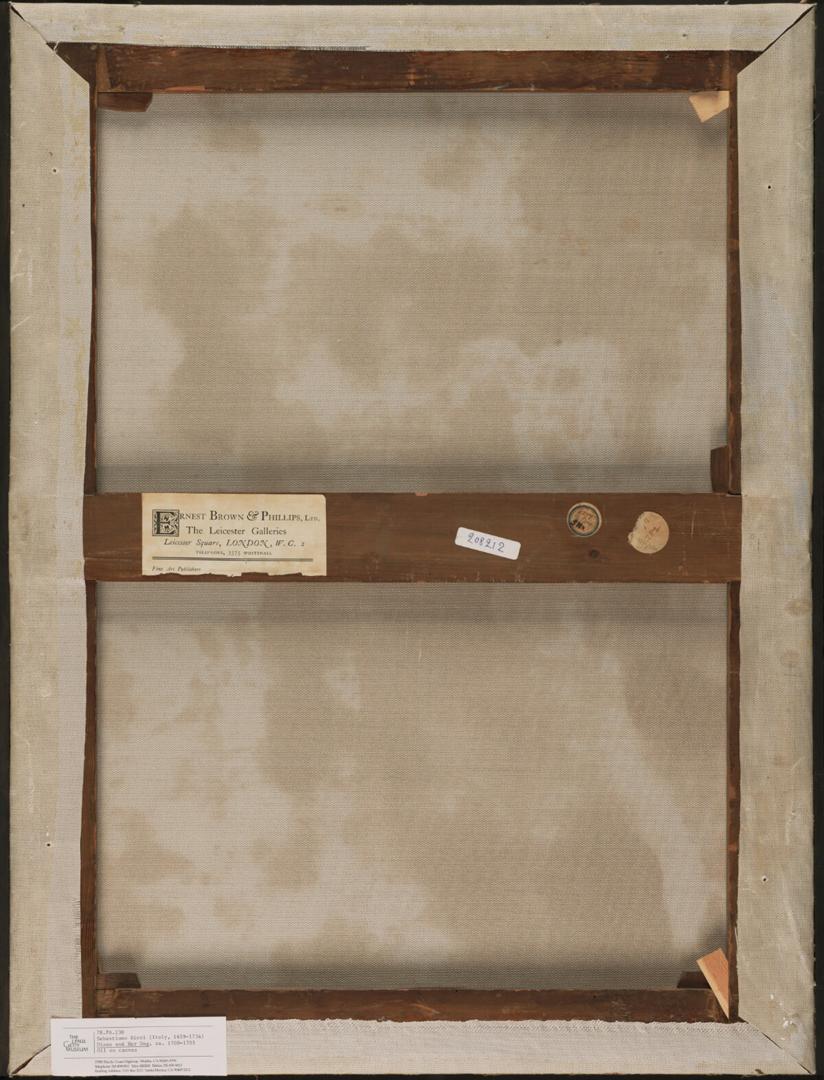
Titel: Diana and her Dog
Künstler: Sebastiano Ricci
Standort: Los Angeles
Institution: The J. Paul Getty Museum
Schlagwörter: gemälde, braun, grau, holz, weiss, alt, rahmen, zerrissen, rund, schrift, risse, white, grey, zahlen, balken, brown, holzrahmen, nagel, striche, rechteck, feuchtigkeit, rückseite, buchstaben, kreise, beschriftung, leinwand, stempel, fleck, flecken, rückansicht, wood, frame, einfassung, writing, nummer, letters, gallerie, adresse, rectangle, dokumentation, etikett, aufkleber, veraltet, keil, keile, canvas, graubraun, alphabet, index, kleber, round, holzleisten, cracks, strokes, keilrahmen, beklebt, numbers, nails, stain, documentation, label, ripped, sticker, galleriekleber, provenienz, abnutzungen, museumsdokumentation, museumsetikett, museumsaufkleber, rechteckiger rahmen, ernest brown & philips ltd, the leicester galleries, 208212, the j. paul getty museum, stretcher frame, galleries sticker, provenance, usages, museum documentation, museum label, museum sticker, rectangular frame, j. paul getty museum, leicester, eckiges etikett " brown & philips", 2 runde etiketten auf der mittigen keilrahmenleiste